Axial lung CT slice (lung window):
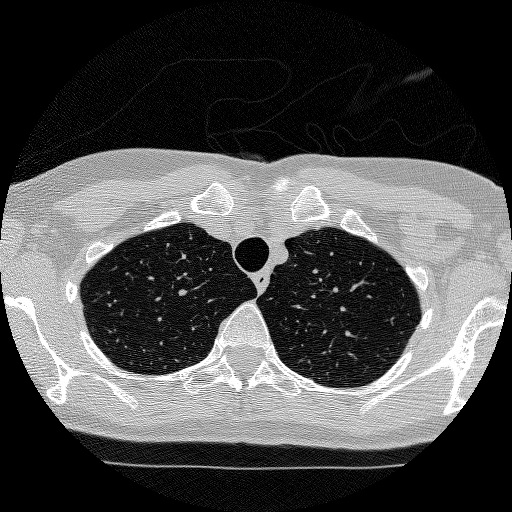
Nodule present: no